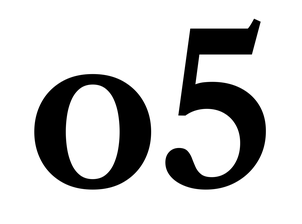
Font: LibreCaslonText_SemiBold